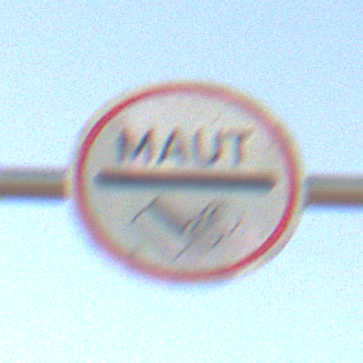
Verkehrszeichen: MautflichtigeStrecke
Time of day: SunriseSunset
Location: Outdoor (RoadRail)
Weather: PartlyCloudy
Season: NotSpecified
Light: Natural